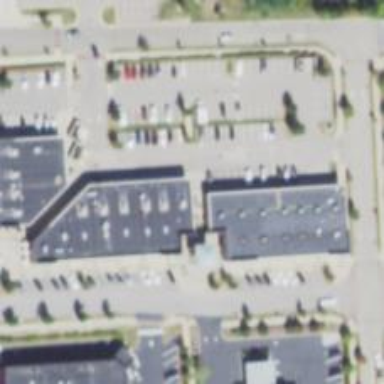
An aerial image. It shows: Healthcare clinic.